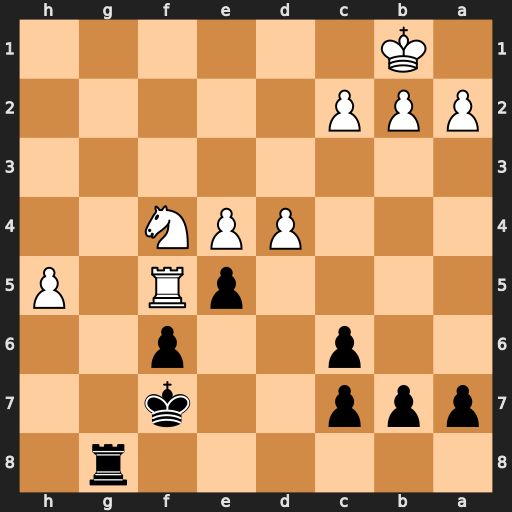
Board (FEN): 6r1/ppp2k2/2p2p2/4pR1P/3PPN2/8/PPP5/1K6
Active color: b
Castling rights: -
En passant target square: -
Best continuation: Rg1#